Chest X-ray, PA view. Patient: 55 years old, sex M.
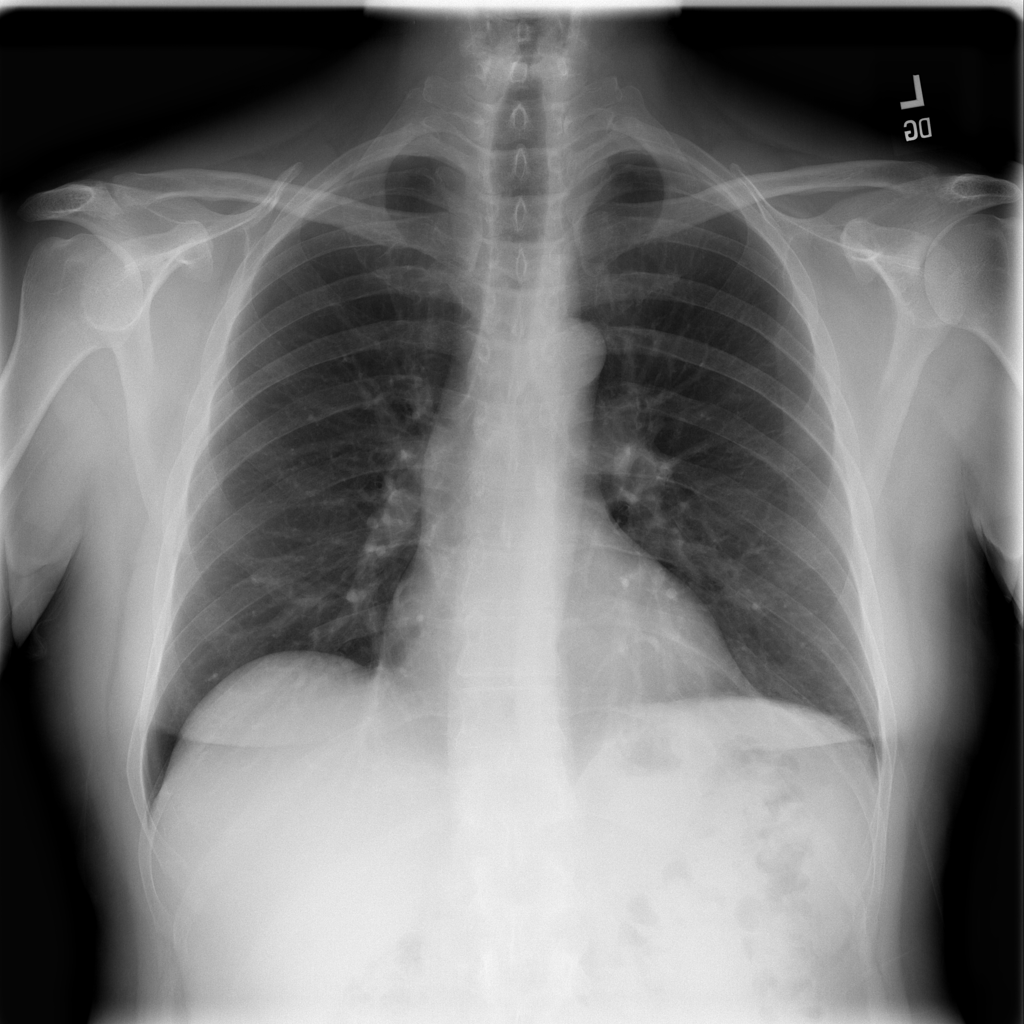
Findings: No Finding